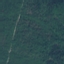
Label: Forest